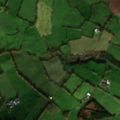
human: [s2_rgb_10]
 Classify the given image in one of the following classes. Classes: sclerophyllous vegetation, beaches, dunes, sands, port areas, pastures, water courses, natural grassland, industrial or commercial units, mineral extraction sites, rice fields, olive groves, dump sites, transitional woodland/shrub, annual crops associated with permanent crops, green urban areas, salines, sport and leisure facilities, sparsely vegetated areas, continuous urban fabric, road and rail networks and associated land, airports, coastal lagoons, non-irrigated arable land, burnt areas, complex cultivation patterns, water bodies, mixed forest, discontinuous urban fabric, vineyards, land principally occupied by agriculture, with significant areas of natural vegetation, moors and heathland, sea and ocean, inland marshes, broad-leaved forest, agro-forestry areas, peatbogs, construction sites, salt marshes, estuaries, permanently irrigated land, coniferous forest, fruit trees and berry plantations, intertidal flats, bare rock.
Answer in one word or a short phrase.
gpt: pastures